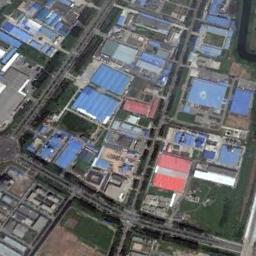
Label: industrial_area